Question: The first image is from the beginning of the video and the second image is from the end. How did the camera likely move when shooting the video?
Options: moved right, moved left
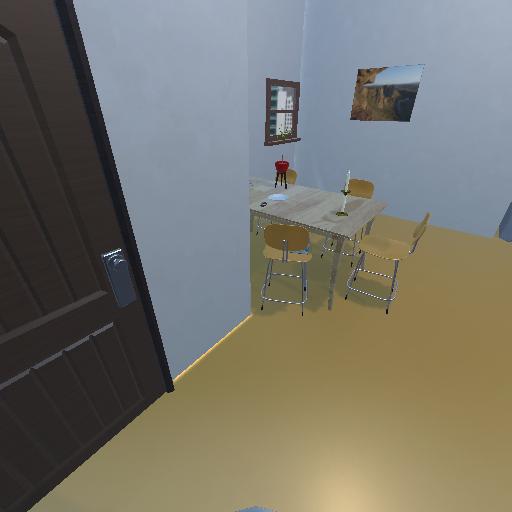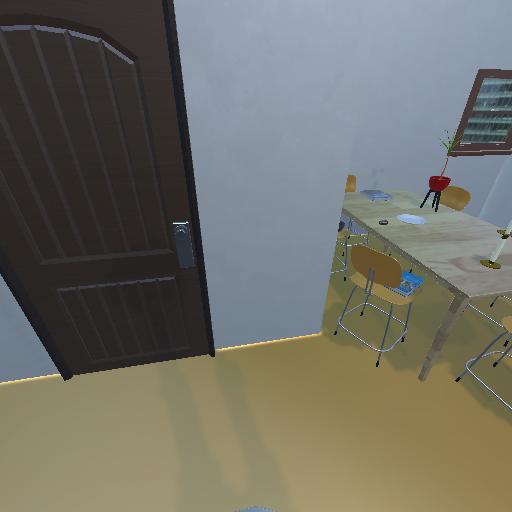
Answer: moved right